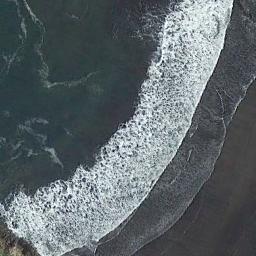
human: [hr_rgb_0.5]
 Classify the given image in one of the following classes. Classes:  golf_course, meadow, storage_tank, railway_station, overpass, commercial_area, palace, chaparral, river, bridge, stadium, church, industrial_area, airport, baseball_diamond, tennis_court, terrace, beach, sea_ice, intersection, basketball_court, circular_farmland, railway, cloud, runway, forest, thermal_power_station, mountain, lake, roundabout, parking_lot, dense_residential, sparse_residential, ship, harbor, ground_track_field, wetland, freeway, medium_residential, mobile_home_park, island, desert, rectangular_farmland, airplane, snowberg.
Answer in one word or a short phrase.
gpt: beach